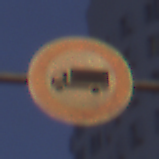
Verkehrszeichen: VerbotFuerKraftfahrzeugeUeberDreiKommaFuenfTonnen
Umgebung: Outdoor, Urban
Tageszeit: Night
Wetter: PartlyCloudy
Licht: Artificial
Jahreszeit: NotSpecified
Kontrast: HighContrast